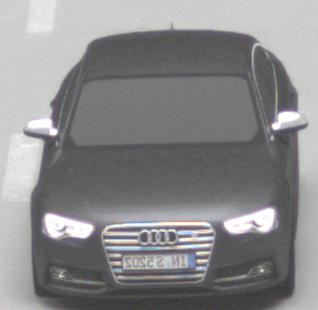
Make: Audi
Model: S5
Detailed model: F5
Model produced from: 2016
Model produced until: 2019
Doors: 2
Color: gray
Road condition: dry road
Daytime: midday
Contrast: medium contrast